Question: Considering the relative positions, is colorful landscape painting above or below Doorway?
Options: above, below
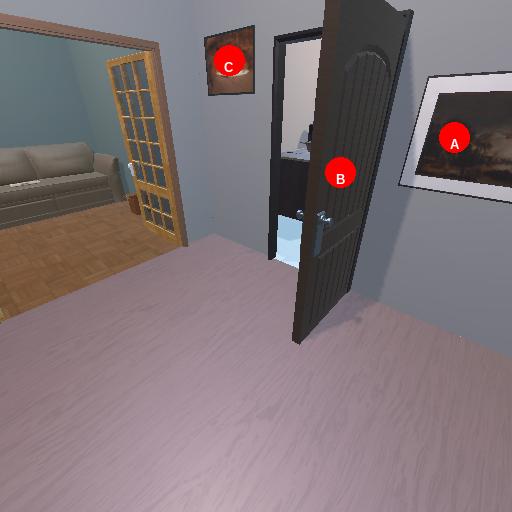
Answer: above